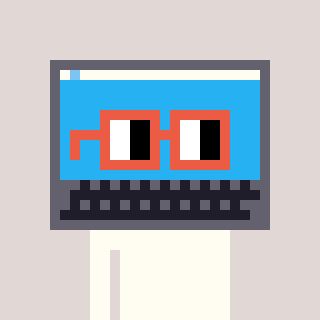
a pixel art character with square orange glasses, a laptop-shaped head and a purple-colored body on a warm background